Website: macys
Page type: customer-info-address
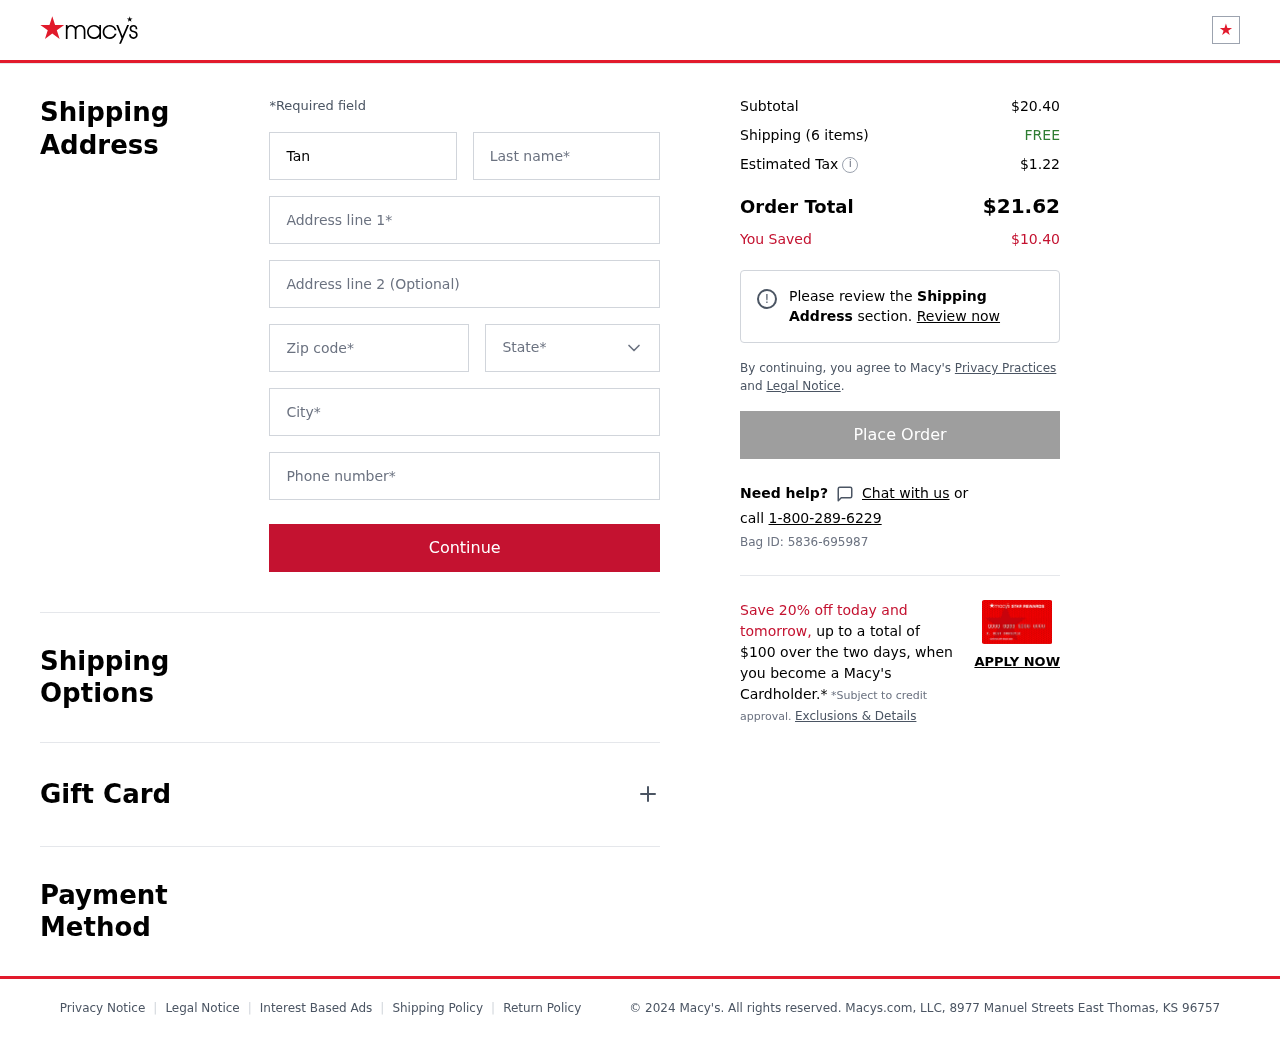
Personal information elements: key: PII_CITY
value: East Thomas
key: PII_FIRSTNAME
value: Tanya
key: PII_LASTNAME
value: Guerrero
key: PII_PHONE
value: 5675311796
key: PII_POSTCODE
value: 96757
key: PII_STATE
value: Kansas
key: PII_STREET
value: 8977 Manuel Streets
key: PII_STREET2
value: Suite 796
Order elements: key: ORDER_SUBTOTAL
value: $20.40
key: ORDER_NUM_ITEMS
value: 6
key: ORDER_SHIPPING_COST
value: FREE
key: ORDER_TAX
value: $1.22
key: ORDER_TOTAL
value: $21.62
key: ORDER_SAVINGS
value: $10.40
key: ORDER_BAG_ID
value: Bag ID: 5836-695987